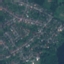
Land use / land cover class: Residential